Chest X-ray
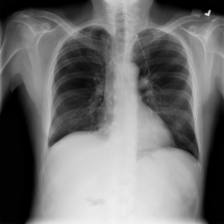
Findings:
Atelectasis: negative
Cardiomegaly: negative
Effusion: positive
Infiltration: negative
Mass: negative
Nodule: negative
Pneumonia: negative
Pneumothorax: negative
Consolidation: negative
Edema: negative
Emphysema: negative
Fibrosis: negative
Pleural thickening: negative
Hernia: negative